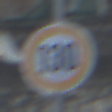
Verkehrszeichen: Geschwindigkeit130
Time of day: MorningAfternoon
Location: Outdoor (Suburban)
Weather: PartlyCloudy
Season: NotSpecified
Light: Natural